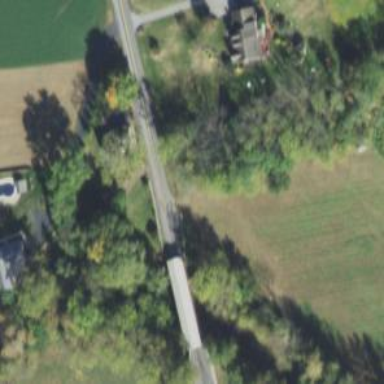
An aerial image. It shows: Covered bridge over tertiary road.